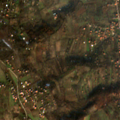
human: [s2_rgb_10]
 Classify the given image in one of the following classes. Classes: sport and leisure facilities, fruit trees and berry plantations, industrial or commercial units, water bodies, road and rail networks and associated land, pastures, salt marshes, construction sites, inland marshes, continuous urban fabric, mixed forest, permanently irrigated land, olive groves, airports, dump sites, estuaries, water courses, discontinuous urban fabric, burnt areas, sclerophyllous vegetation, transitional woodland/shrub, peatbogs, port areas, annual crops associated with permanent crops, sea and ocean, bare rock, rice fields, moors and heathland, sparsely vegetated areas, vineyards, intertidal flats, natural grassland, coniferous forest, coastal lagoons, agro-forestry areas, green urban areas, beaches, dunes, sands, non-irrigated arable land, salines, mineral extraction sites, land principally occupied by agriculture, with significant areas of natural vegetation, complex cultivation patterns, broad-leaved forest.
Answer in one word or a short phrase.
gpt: discontinuous urban fabric, non-irrigated arable land, complex cultivation patterns, land principally occupied by agriculture, with significant areas of natural vegetation